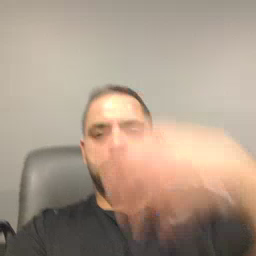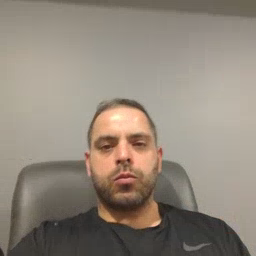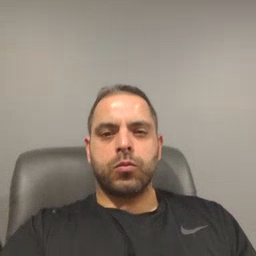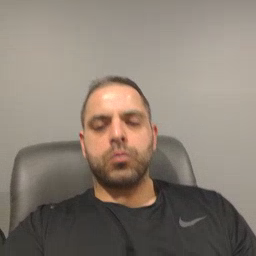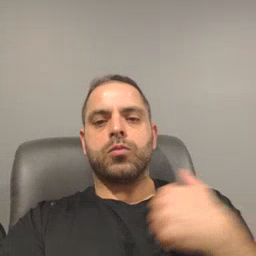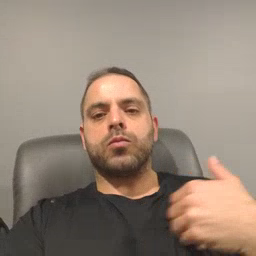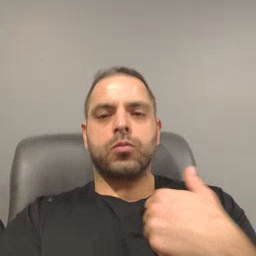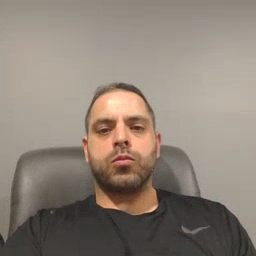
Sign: animal